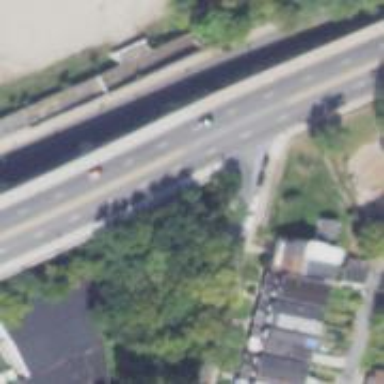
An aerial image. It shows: Primary highway with bridge.